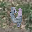
Label: 4